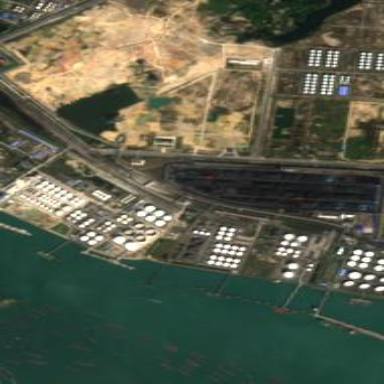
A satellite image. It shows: Industrial area primarily used for oil-related activities.